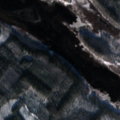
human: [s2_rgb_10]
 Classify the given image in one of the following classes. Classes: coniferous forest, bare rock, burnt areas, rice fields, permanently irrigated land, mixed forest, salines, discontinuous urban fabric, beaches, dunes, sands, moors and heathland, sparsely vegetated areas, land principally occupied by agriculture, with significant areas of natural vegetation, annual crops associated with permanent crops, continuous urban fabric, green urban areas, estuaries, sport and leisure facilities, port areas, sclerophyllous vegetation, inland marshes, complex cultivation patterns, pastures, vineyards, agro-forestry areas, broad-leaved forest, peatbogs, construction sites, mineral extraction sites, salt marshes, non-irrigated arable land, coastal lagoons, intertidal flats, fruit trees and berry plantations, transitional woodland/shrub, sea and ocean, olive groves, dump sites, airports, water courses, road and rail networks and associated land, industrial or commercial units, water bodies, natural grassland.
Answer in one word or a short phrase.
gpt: mixed forest, inland marshes, water bodies